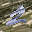
Label: 2